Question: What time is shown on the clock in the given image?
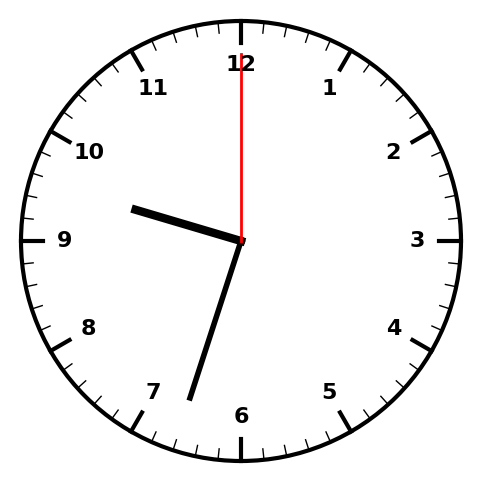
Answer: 09:33:00